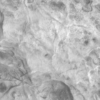
Label: not_dusty